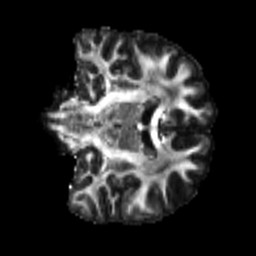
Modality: FA
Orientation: coronal
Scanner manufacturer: siemens
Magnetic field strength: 3 T
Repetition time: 4 s
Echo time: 0.0594 s